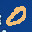
Label: 0